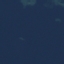
Label: SeaLake